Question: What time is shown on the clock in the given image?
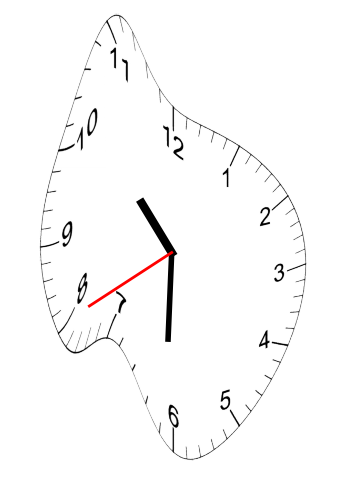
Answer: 10:30:40